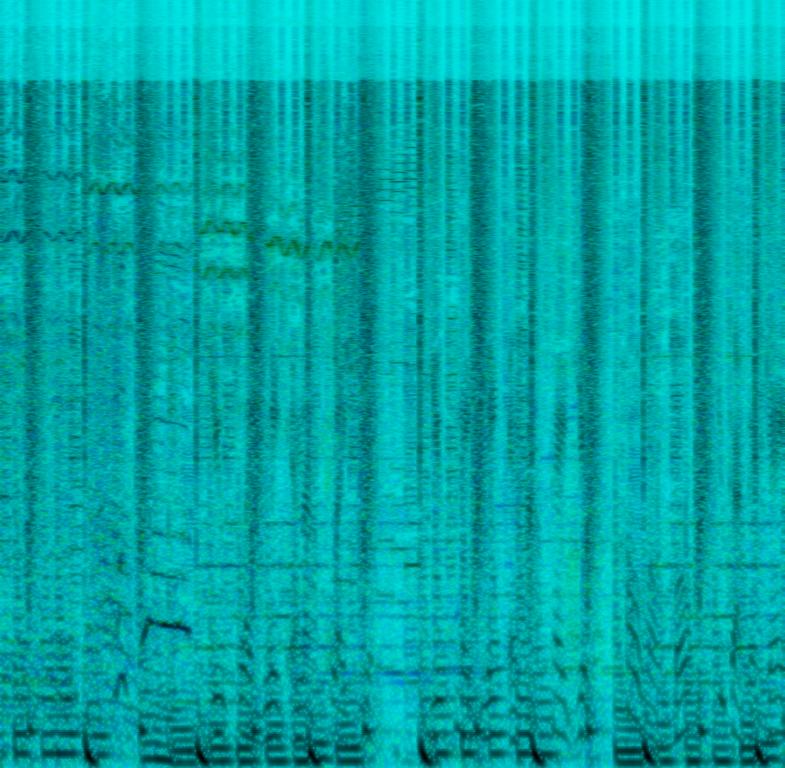
This is a funk remix of a hip-hop music piece. There is a male vocal rapping calmly almost as if he is just having a normal conversation with someone. There are various layers of different synths playing different melodies. The piece has a strong bass sound. The rhythm is being played by a groovy electronic drum beat. The atmosphere of the piece is danceable and the sound is urban. This piece could be playing at a retro-themed party at a nightclub.